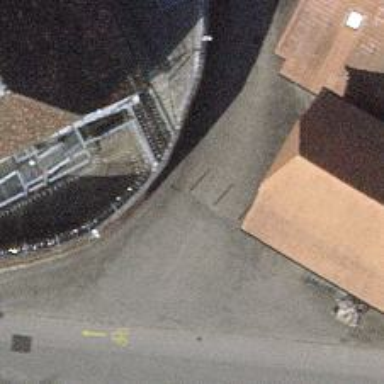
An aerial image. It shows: Bollard barrier.